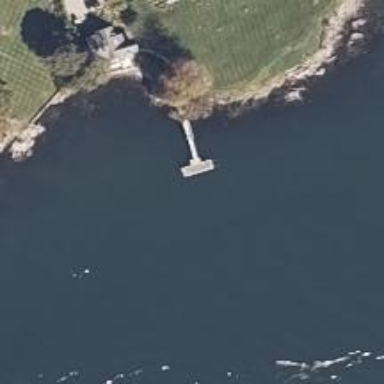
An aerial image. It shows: Man-made pier.